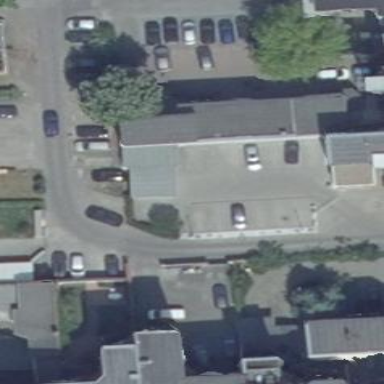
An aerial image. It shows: Parking area with sett surface.